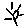
Label: sun